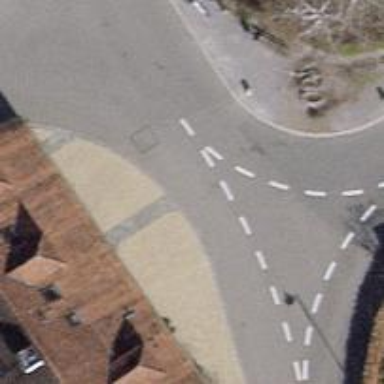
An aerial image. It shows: Residential road with asphalt surface and no sidewalk.